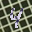
Label: 4